Question: I am trying to create a table with two groups in a BIRT report.
I first group by year, and then by a criteria in a second column. Let's say this criteria is one of [A, B, C, D]. If there doesn't exist a criteria for a year, the default in BIRT is for it to be blank. For example, if 2011 didn't have any B or D criteria, my report would look like:
'''
2010
----
A 1
B 2
C 3
D 4
2011
----
A 5
C 6
'''
However, I want all the possible criteria to show up, even if they don't have any entries for a particular year.
I tried setting the property under advanced->section->show if blank = true, but that didn't do anything.
Any ideas?
(I am using birt 2.6.0)
The SQL query (connecting to a mysql datasource) is fairly simple:
'''
SELECT year_field, decision_field, sales_field
FROM databaseName
'''
The report is <URL>
And produces a report like:

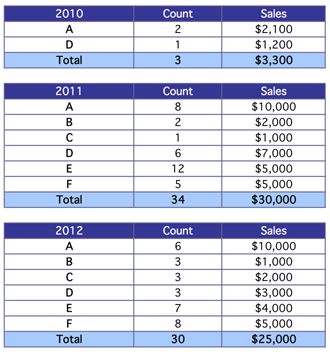
Answer: As I commented earlier, this is a dataset issue, not a BIRT issue. The issue is that the dataset does not include rows where there were no sales for those decision codes, in those years.
I was rather hoping there would be separate tables for the years and decision codes, but it looks as though there's a single table for everything. Therefore, I suggest the following query (based on the query in the rptdesign file, rather than the question):
'''
select y.year_field, d.decision_field, t.sales_field
from
(select distinct year_field from databaseTable) y
cross join (select distinct decision_field from databaseTable) d
left join databaseTable t
on y.year_field = t.year_field and d.decision_field = t.decision_field
'''
Also, change the definition of the Count column to be a count of the sales field, rather than the decision field.